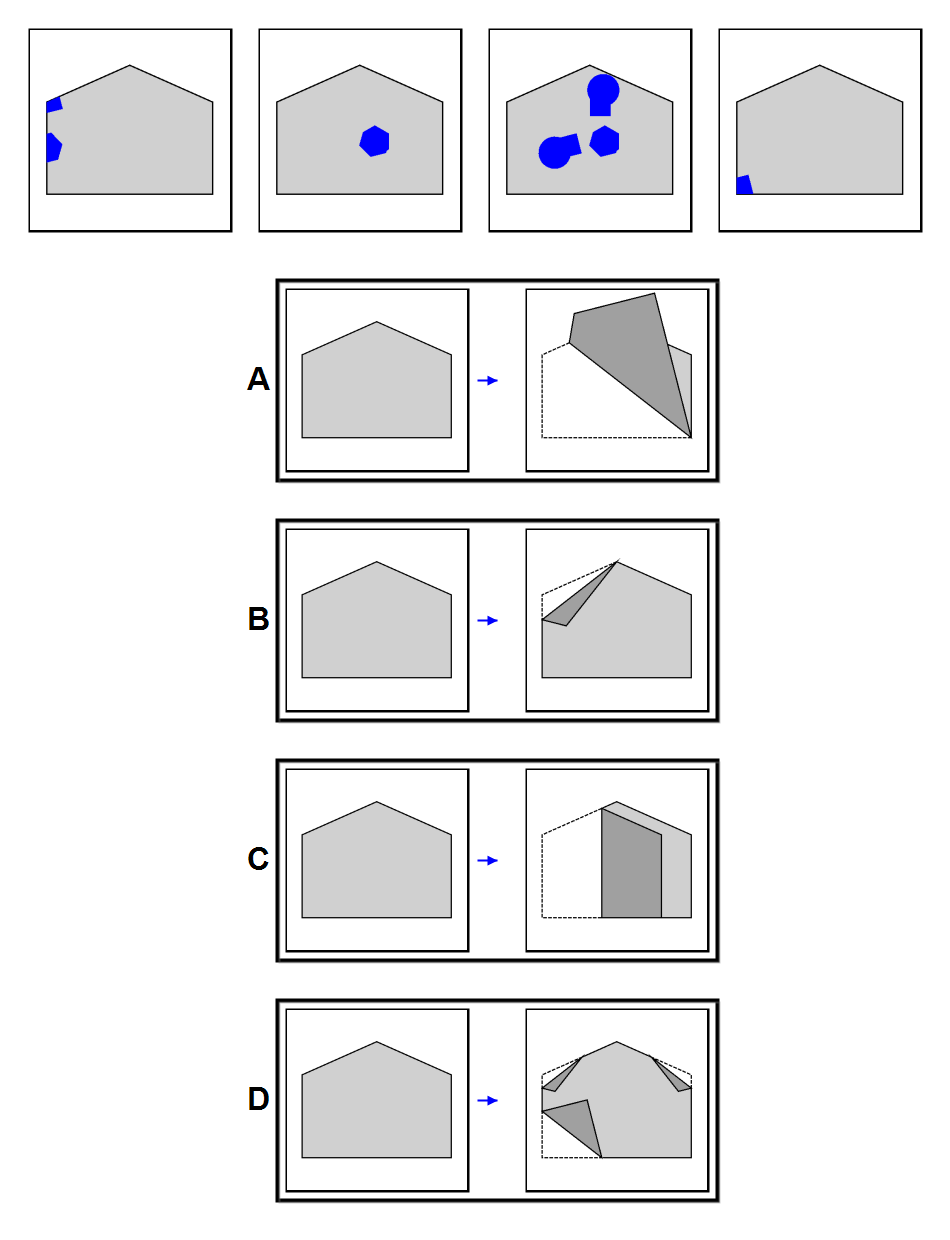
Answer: A